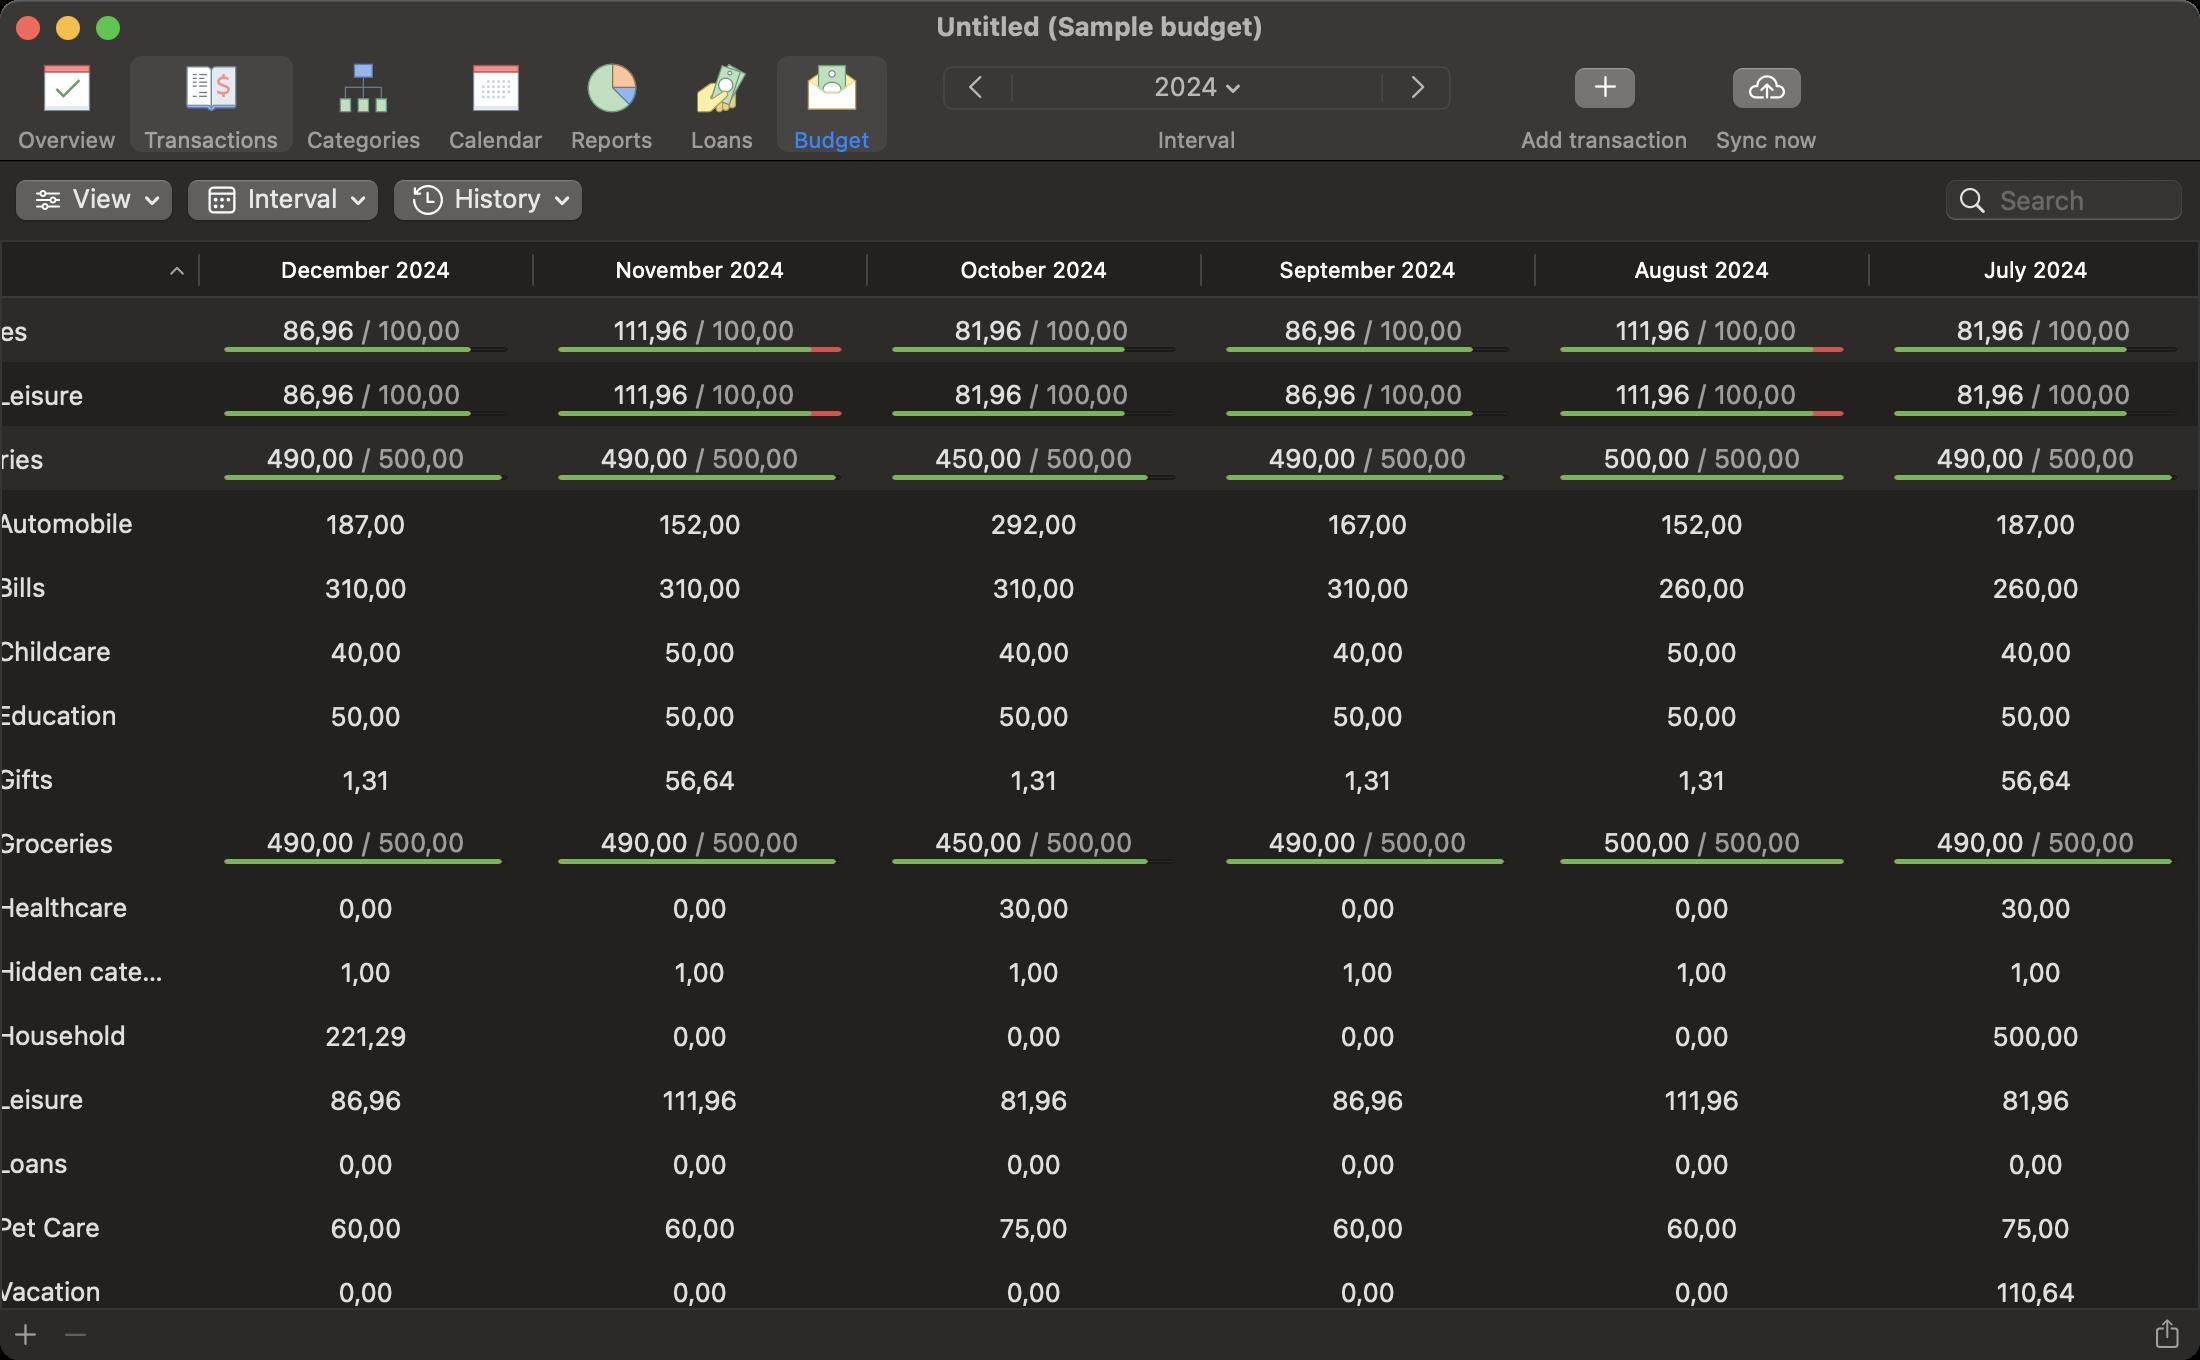
Accessibility tree:
{"name": "Untitled_(Sample_budget)", "role": "AXWindow", "description": null, "role_description": "standard window", "value": null, "position": "492.00;157.00", "size": "1100;680", "children": [{"name": null, "role": "AXGroup", "description": null, "role_description": "group", "value": null, "position": "0.00;80.00", "size": "1100;600", "children": [{"name": null, "role": "AXTextField", "description": null, "role_description": "search text field", "value": "", "position": "972.00;89.00", "size": "120;22", "children": [{"name": "", "role": "AXButton", "description": "search", "role_description": "button", "value": null, "position": "974.00;89.00", "size": "25;22", "children": []}]}, {"name": "Interval", "role": "AXMenuButton", "description": null, "role_description": "menu button", "value": null, "position": "91.00;89.00", "size": "102;25", "children": []}, {"name": "View", "role": "AXMenuButton", "description": null, "role_description": "menu button", "value": null, "position": "5.00;89.00", "size": "85;25", "children": []}, {"name": "History", "role": "AXMenuButton", "description": null, "role_description": "menu button", "value": null, "position": "194.00;89.00", "size": "101;25", "children": []}, {"name": "", "role": "AXButton", "description": "share", "role_description": "button", "value": null, "position": "1071.00;649.00", "size": "26;34", "children": []}, {"name": "", "role": "AXButton", "description": "add", "role_description": "button", "value": null, "position": "0.00;652.50", "size": "26;29", "children": []}, {"name": "", "role": "AXButton", "description": "remove", "role_description": "button", "value": null, "position": "25.00;657.00", "size": "26;20", "children": []}, {"name": null, "role": "AXScrollArea", "description": null, "role_description": "scroll area", "value": null, "position": "0.00;120.00", "size": "1100;535", "children": [{"name": null, "role": "AXOutline", "description": null, "role_description": "outline", "value": null, "position": "-65.00;149.00", "size": "1164;640", "children": [{"name": null, "role": "AXRow", "description": null, "role_description": "outline row", "value": null, "position": "-65.00;149.00", "size": "1164;32", "children": [{"name": null, "role": "AXCell", "description": null, "role_description": "cell", "value": null, "position": "-50.00;152.00", "size": "141;26", "children": [{"name": null, "role": "AXStaticText", "description": null, "role_description": "text", "value": "Expenses", "position": "-46.00;156.50", "size": "133;17", "children": []}]}, {"name": null, "role": "AXCell", "description": null, "role_description": "cell", "value": null, "position": "108.00;152.00", "size": "150;26", "children": [{"name": null, "role": "AXGroup", "description": null, "role_description": "group", "value": null, "position": "112.00;173.50", "size": "142;2", "children": []}, {"name": null, "role": "AXGroup", "description": null, "role_description": "group", "value": null, "position": "112.00;173.50", "size": "124;2", "children": []}, {"name": null, "role": "AXGroup", "description": null, "role_description": "group", "value": null, "position": "112.00;173.50", "size": "124;2", "children": []}, {"name": null, "role": "AXStaticText", "description": null, "role_description": "text", "value": "86,96", "position": "110.00;156.00", "size": "69;17", "children": []}, {"name": null, "role": "AXStaticText", "description": null, "role_description": "text", "value": "/", "position": "179.00;156.00", "size": "8;17", "children": []}, {"name": null, "role": "AXTextField", "description": null, "role_description": "text field", "value": "100,00", "position": "187.00;156.00", "size": "69;17", "children": []}]}, {"name": null, "role": "AXCell", "description": null, "role_description": "cell", "value": null, "position": "275.00;152.00", "size": "150;26", "children": [{"name": null, "role": "AXGroup", "description": null, "role_description": "group", "value": null, "position": "279.00;173.50", "size": "142;2", "children": []}, {"name": null, "role": "AXGroup", "description": null, "role_description": "group", "value": null, "position": "279.00;173.50", "size": "142;2", "children": []}, {"name": null, "role": "AXGroup", "description": null, "role_description": "group", "value": null, "position": "279.00;173.50", "size": "127;2", "children": []}, {"name": null, "role": "AXStaticText", "description": null, "role_description": "text", "value": "111,96", "position": "277.00;156.00", "size": "69;17", "children": []}, {"name": null, "role": "AXStaticText", "description": null, "role_description": "text", "value": "/", "position": "346.00;156.00", "size": "8;17", "children": []}, {"name": null, "role": "AXTextField", "description": null, "role_description": "text field", "value": "100,00", "position": "354.00;156.00", "size": "69;17", "children": []}]}, {"name": null, "role": "AXCell", "description": null, "role_description": "cell", "value": null, "position": "442.00;152.00", "size": "150;26", "children": [{"name": null, "role": "AXGroup", "description": null, "role_description": "group", "value": null, "position": "446.00;173.50", "size": "142;2", "children": []}, {"name": null, "role": "AXGroup", "description": null, "role_description": "group", "value": null, "position": "446.00;173.50", "size": "116;2", "children": []}, {"name": null, "role": "AXGroup", "description": null, "role_description": "group", "value": null, "position": "446.00;173.50", "size": "116;2", "children": []}, {"name": null, "role": "AXStaticText", "description": null, "role_description": "text", "value": "81,96", "position": "444.00;156.00", "size": "69;17", "children": []}, {"name": null, "role": "AXStaticText", "description": null, "role_description": "text", "value": "/", "position": "513.00;156.00", "size": "8;17", "children": []}, {"name": null, "role": "AXTextField", "description": null, "role_description": "text field", "value": "100,00", "position": "521.00;156.00", "size": "69;17", "children": []}]}, {"name": null, "role": "AXCell", "description": null, "role_description": "cell", "value": null, "position": "609.00;152.00", "size": "150;26", "children": [{"name": null, "role": "AXGroup", "description": null, "role_description": "group", "value": null, "position": "613.00;173.50", "size": "142;2", "children": []}, {"name": null, "role": "AXGroup", "description": null, "role_description": "group", "value": null, "position": "613.00;173.50", "size": "124;2", "children": []}, {"name": null, "role": "AXGroup", "description": null, "role_description": "group", "value": null, "position": "613.00;173.50", "size": "124;2", "children": []}, {"name": null, "role": "AXStaticText", "description": null, "role_description": "text", "value": "86,96", "position": "611.00;156.00", "size": "69;17", "children": []}, {"name": null, "role": "AXStaticText", "description": null, "role_description": "text", "value": "/", "position": "680.00;156.00", "size": "8;17", "children": []}, {"name": null, "role": "AXTextField", "description": null, "role_description": "text field", "value": "100,00", "position": "688.00;156.00", "size": "69;17", "children": []}]}, {"name": null, "role": "AXCell", "description": null, "role_description": "cell", "value": null, "position": "776.00;152.00", "size": "150;26", "children": [{"name": null, "role": "AXGroup", "description": null, "role_description": "group", "value": null, "position": "780.00;173.50", "size": "142;2", "children": []}, {"name": null, "role": "AXGroup", "description": null, "role_description": "group", "value": null, "position": "780.00;173.50", "size": "142;2", "children": []}, {"name": null, "role": "AXGroup", "description": null, "role_description": "group", "value": null, "position": "780.00;173.50", "size": "127;2", "children": []}, {"name": null, "role": "AXStaticText", "description": null, "role_description": "text", "value": "111,96", "position": "778.00;156.00", "size": "69;17", "children": []}, {"name": null, "role": "AXStaticText", "description": null, "role_description": "text", "value": "/", "position": "847.00;156.00", "size": "8;17", "children": []}, {"name": null, "role": "AXTextField", "description": null, "role_description": "text field", "value": "100,00", "position": "855.00;156.00", "size": "69;17", "children": []}]}, {"name": null, "role": "AXCell", "description": null, "role_description": "cell", "value": null, "position": "943.00;152.00", "size": "150;26", "children": [{"name": null, "role": "AXGroup", "description": null, "role_description": "group", "value": null, "position": "947.00;173.50", "size": "142;2", "children": []}, {"name": null, "role": "AXGroup", "description": null, "role_description": "group", "value": null, "position": "947.00;173.50", "size": "116;2", "children": []}, {"name": null, "role": "AXGroup", "description": null, "role_description": "group", "value": null, "position": "947.00;173.50", "size": "116;2", "children": []}, {"name": null, "role": "AXStaticText", "description": null, "role_description": "text", "value": "81,96", "position": "945.00;156.00", "size": "69;17", "children": []}, {"name": null, "role": "AXStaticText", "description": null, "role_description": "text", "value": "/", "position": "1014.00;156.00", "size": "8;17", "children": []}, {"name": null, "role": "AXTextField", "description": null, "role_description": "text field", "value": "100,00", "position": "1022.00;156.00", "size": "69;17", "children": []}]}]}, {"name": null, "role": "AXRow", "description": null, "role_description": "outline row", "value": null, "position": "-65.00;181.00", "size": "1164;32", "children": [{"name": null, "role": "AXCell", "description": null, "role_description": "cell", "value": null, "position": "-32.00;184.00", "size": "123;26", "children": [{"name": null, "role": "AXImage", "description": "", "role_description": "image", "value": null, "position": "-26.00;188.00", "size": "18;18", "children": []}, {"name": null, "role": "AXTextField", "description": null, "role_description": "text field", "value": "Leisure", "position": "-4.00;188.50", "size": "91;17", "children": []}]}, {"name": null, "role": "AXCell", "description": null, "role_description": "cell", "value": null, "position": "108.00;184.00", "size": "150;26", "children": [{"name": null, "role": "AXGroup", "description": null, "role_description": "group", "value": null, "position": "112.00;205.50", "size": "142;2", "children": []}, {"name": null, "role": "AXGroup", "description": null, "role_description": "group", "value": null, "position": "112.00;205.50", "size": "124;2", "children": []}, {"name": null, "role": "AXGroup", "description": null, "role_description": "group", "value": null, "position": "112.00;205.50", "size": "124;2", "children": []}, {"name": null, "role": "AXStaticText", "description": null, "role_description": "text", "value": "86,96", "position": "110.00;188.00", "size": "69;17", "children": []}, {"name": null, "role": "AXStaticText", "description": null, "role_description": "text", "value": "/", "position": "179.00;188.00", "size": "8;17", "children": []}, {"name": null, "role": "AXTextField", "description": null, "role_description": "text field", "value": "100,00", "position": "187.00;188.00", "size": "69;17", "children": []}]}, {"name": null, "role": "AXCell", "description": null, "role_description": "cell", "value": null, "position": "275.00;184.00", "size": "150;26", "children": [{"name": null, "role": "AXGroup", "description": null, "role_description": "group", "value": null, "position": "279.00;205.50", "size": "142;2", "children": []}, {"name": null, "role": "AXGroup", "description": null, "role_description": "group", "value": null, "position": "279.00;205.50", "size": "142;2", "children": []}, {"name": null, "role": "AXGroup", "description": null, "role_description": "group", "value": null, "position": "279.00;205.50", "size": "127;2", "children": []}, {"name": null, "role": "AXStaticText", "description": null, "role_description": "text", "value": "111,96", "position": "277.00;188.00", "size": "69;17", "children": []}, {"name": null, "role": "AXStaticText", "description": null, "role_description": "text", "value": "/", "position": "346.00;188.00", "size": "8;17", "children": []}, {"name": null, "role": "AXTextField", "description": null, "role_description": "text field", "value": "100,00", "position": "354.00;188.00", "size": "69;17", "children": []}]}, {"name": null, "role": "AXCell", "description": null, "role_description": "cell", "value": null, "position": "442.00;184.00", "size": "150;26", "children": [{"name": null, "role": "AXGroup", "description": null, "role_description": "group", "value": null, "position": "446.00;205.50", "size": "142;2", "children": []}, {"name": null, "role": "AXGroup", "description": null, "role_description": "group", "value": null, "position": "446.00;205.50", "size": "116;2", "children": []}, {"name": null, "role": "AXGroup", "description": null, "role_description": "group", "value": null, "position": "446.00;205.50", "size": "116;2", "children": []}, {"name": null, "role": "AXStaticText", "description": null, "role_description": "text", "value": "81,96", "position": "444.00;188.00", "size": "69;17", "children": []}, {"name": null, "role": "AXStaticText", "description": null, "role_description": "text", "value": "/", "position": "513.00;188.00", "size": "8;17", "children": []}, {"name": null, "role": "AXTextField", "description": null, "role_description": "text field", "value": "100,00", "position": "521.00;188.00", "size": "69;17", "children": []}]}, {"name": null, "role": "AXCell", "description": null, "role_description": "cell", "value": null, "position": "609.00;184.00", "size": "150;26", "children": [{"name": null, "role": "AXGroup", "description": null, "role_description": "group", "value": null, "position": "613.00;205.50", "size": "142;2", "children": []}, {"name": null, "role": "AXGroup", "description": null, "role_description": "group", "value": null, "position": "613.00;205.50", "size": "124;2", "children": []}, {"name": null, "role": "AXGroup", "description": null, "role_description": "group", "value": null, "position": "613.00;205.50", "size": "124;2", "children": []}, {"name": null, "role": "AXStaticText", "description": null, "role_description": "text", "value": "86,96", "position": "611.00;188.00", "size": "69;17", "children": []}, {"name": null, "role": "AXStaticText", "description": null, "role_description": "text", "value": "/", "position": "680.00;188.00", "size": "8;17", "children": []}, {"name": null, "role": "AXTextField", "description": null, "role_description": "text field", "value": "100,00", "position": "688.00;188.00", "size": "69;17", "children": []}]}, {"name": null, "role": "AXCell", "description": null, "role_description": "cell", "value": null, "position": "776.00;184.00", "size": "150;26", "children": [{"name": null, "role": "AXGroup", "description": null, "role_description": "group", "value": null, "position": "780.00;205.50", "size": "142;2", "children": []}, {"name": null, "role": "AXGroup", "description": null, "role_description": "group", "value": null, "position": "780.00;205.50", "size": "142;2", "children": []}, {"name": null, "role": "AXGroup", "description": null, "role_description": "group", "value": null, "position": "780.00;205.50", "size": "127;2", "children": []}, {"name": null, "role": "AXStaticText", "description": null, "role_description": "text", "value": "111,96", "position": "778.00;188.00", "size": "69;17", "children": []}, {"name": null, "role": "AXStaticText", "description": null, "role_description": "text", "value": "/", "position": "847.00;188.00", "size": "8;17", "children": []}, {"name": null, "role": "AXTextField", "description": null, "role_description": "text field", "value": "100,00", "position": "855.00;188.00", "size": "69;17", "children": []}]}, {"name": null, "role": "AXCell", "description": null, "role_description": "cell", "value": null, "position": "943.00;184.00", "size": "150;26", "children": [{"name": null, "role": "AXGroup", "description": null, "role_description": "group", "value": null, "position": "947.00;205.50", "size": "142;2", "children": []}, {"name": null, "role": "AXGroup", "description": null, "role_description": "group", "value": null, "position": "947.00;205.50", "size": "116;2", "children": []}, {"name": null, "role": "AXGroup", "description": null, "role_description": "group", "value": null, "position": "947.00;205.50", "size": "116;2", "children": []}, {"name": null, "role": "AXStaticText", "description": null, "role_description": "text", "value": "81,96", "position": "945.00;188.00", "size": "69;17", "children": []}, {"name": null, "role": "AXStaticText", "description": null, "role_description": "text", "value": "/", "position": "1014.00;188.00", "size": "8;17", "children": []}, {"name": null, "role": "AXTextField", "description": null, "role_description": "text field", "value": "100,00", "position": "1022.00;188.00", "size": "69;17", "children": []}]}]}, {"name": null, "role": "AXRow", "description": null, "role_description": "outline row", "value": null, "position": "-65.00;213.00", "size": "1164;32", "children": [{"name": null, "role": "AXCell", "description": null, "role_description": "cell", "value": null, "position": "-50.00;216.00", "size": "141;26", "children": [{"name": null, "role": "AXStaticText", "description": null, "role_description": "text", "value": "Categories", "position": "-46.00;220.50", "size": "133;17", "children": []}]}, {"name": null, "role": "AXCell", "description": null, "role_description": "cell", "value": null, "position": "108.00;216.00", "size": "150;26", "children": [{"name": null, "role": "AXGroup", "description": null, "role_description": "group", "value": null, "position": "112.00;237.50", "size": "142;2", "children": []}, {"name": null, "role": "AXGroup", "description": null, "role_description": "group", "value": null, "position": "112.00;237.50", "size": "139;2", "children": []}, {"name": null, "role": "AXGroup", "description": null, "role_description": "group", "value": null, "position": "112.00;237.50", "size": "139;2", "children": []}, {"name": null, "role": "AXStaticText", "description": null, "role_description": "text", "value": "490,00", "position": "110.00;220.00", "size": "69;17", "children": []}, {"name": null, "role": "AXStaticText", "description": null, "role_description": "text", "value": "/", "position": "179.00;220.00", "size": "8;17", "children": []}, {"name": null, "role": "AXTextField", "description": null, "role_description": "text field", "value": "500,00", "position": "187.00;220.00", "size": "69;17", "children": []}]}, {"name": null, "role": "AXCell", "description": null, "role_description": "cell", "value": null, "position": "275.00;216.00", "size": "150;26", "children": [{"name": null, "role": "AXGroup", "description": null, "role_description": "group", "value": null, "position": "279.00;237.50", "size": "142;2", "children": []}, {"name": null, "role": "AXGroup", "description": null, "role_description": "group", "value": null, "position": "279.00;237.50", "size": "139;2", "children": []}, {"name": null, "role": "AXGroup", "description": null, "role_description": "group", "value": null, "position": "279.00;237.50", "size": "139;2", "children": []}, {"name": null, "role": "AXStaticText", "description": null, "role_description": "text", "value": "490,00", "position": "277.00;220.00", "size": "69;17", "children": []}, {"name": null, "role": "AXStaticText", "description": null, "role_description": "text", "value": "/", "position": "346.00;220.00", "size": "8;17", "children": []}, {"name": null, "role": "AXTextField", "description": null, "role_description": "text field", "value": "500,00", "position": "354.00;220.00", "size": "69;17", "children": []}]}, {"name": null, "role": "AXCell", "description": null, "role_description": "cell", "value": null, "position": "442.00;216.00", "size": "150;26", "children": [{"name": null, "role": "AXGroup", "description": null, "role_description": "group", "value": null, "position": "446.00;237.50", "size": "142;2", "children": []}, {"name": null, "role": "AXGroup", "description": null, "role_description": "group", "value": null, "position": "446.00;237.50", "size": "128;2", "children": []}, {"name": null, "role": "AXGroup", "description": null, "role_description": "group", "value": null, "position": "446.00;237.50", "size": "128;2", "children": []}, {"name": null, "role": "AXStaticText", "description": null, "role_description": "text", "value": "450,00", "position": "444.00;220.00", "size": "69;17", "children": []}, {"name": null, "role": "AXStaticText", "description": null, "role_description": "text", "value": "/", "position": "513.00;220.00", "size": "8;17", "children": []}, {"name": null, "role": "AXTextField", "description": null, "role_description": "text field", "value": "500,00", "position": "521.00;220.00", "size": "69;17", "children": []}]}, {"name": null, "role": "AXCell", "description": null, "role_description": "cell", "value": null, "position": "609.00;216.00", "size": "150;26", "children": [{"name": null, "role": "AXGroup", "description": null, "role_description": "group", "value": null, "position": "613.00;237.50", "size": "142;2", "children": []}, {"name": null, "role": "AXGroup", "description": null, "role_description": "group", "value": null, "position": "613.00;237.50", "size": "139;2", "children": []}, {"name": null, "role": "AXGroup", "description": null, "role_description": "group", "value": null, "position": "613.00;237.50", "size": "139;2", "children": []}, {"name": null, "role": "AXStaticText", "description": null, "role_description": "text", "value": "490,00", "position": "611.00;220.00", "size": "69;17", "children": []}, {"name": null, "role": "AXStaticText", "description": null, "role_description": "text", "value": "/", "position": "680.00;220.00", "size": "8;17", "children": []}, {"name": null, "role": "AXTextField", "description": null, "role_description": "text field", "value": "500,00", "position": "688.00;220.00", "size": "69;17", "children": []}]}, {"name": null, "role": "AXCell", "description": null, "role_description": "cell", "value": null, "position": "776.00;216.00", "size": "150;26", "children": [{"name": null, "role": "AXGroup", "description": null, "role_description": "group", "value": null, "position": "780.00;237.50", "size": "142;2", "children": []}, {"name": null, "role": "AXGroup", "description": null, "role_description": "group", "value": null, "position": "780.00;237.50", "size": "142;2", "children": []}, {"name": null, "role": "AXGroup", "description": null, "role_description": "group", "value": null, "position": "780.00;237.50", "size": "142;2", "children": []}, {"name": null, "role": "AXStaticText", "description": null, "role_description": "text", "value": "500,00", "position": "778.00;220.00", "size": "69;17", "children": []}, {"name": null, "role": "AXStaticText", "description": null, "role_description": "text", "value": "/", "position": "847.00;220.00", "size": "8;17", "children": []}, {"name": null, "role": "AXTextField", "description": null, "role_description": "text field", "value": "500,00", "position": "855.00;220.00", "size": "69;17", "children": []}]}, {"name": null, "role": "AXCell", "description": null, "role_description": "cell", "value": null, "position": "943.00;216.00", "size": "150;26", "children": [{"name": null, "role": "AXGroup", "description": null, "role_description": "group", "value": null, "position": "947.00;237.50", "size": "142;2", "children": []}, {"name": null, "role": "AXGroup", "description": null, "role_description": "group", "value": null, "position": "947.00;237.50", "size": "139;2", "children": []}, {"name": null, "role": "AXGroup", "description": null, "role_description": "group", "value": null, "position": "947.00;237.50", "size": "139;2", "children": []}, {"name": null, "role": "AXStaticText", "description": null, "role_description": "text", "value": "490,00", "position": "945.00;220.00", "size": "69;17", "children": []}, {"name": null, "role": "AXStaticText", "description": null, "role_description": "text", "value": "/", "position": "1014.00;220.00", "size": "8;17", "children": []}, {"name": null, "role": "AXTextField", "description": null, "role_description": "text field", "value": "500,00", "position": "1022.00;220.00", "size": "69;17", "children": []}]}]}, {"name": null, "role": "AXRow", "description": null, "role_description": "outline row", "value": null, "position": "-65.00;245.00", "size": "1164;32", "children": [{"name": null, "role": "AXCell", "description": null, "role_description": "cell", "value": null, "position": "-32.00;248.00", "size": "136;26", "children": [{"name": null, "role": "AXImage", "description": "category 305s@2x", "role_description": "image", "value": null, "position": "-26.00;252.00", "size": "18;18", "children": []}, {"name": null, "role": "AXTextField", "description": null, "role_description": "text field", "value": "Automobile", "position": "-4.00;252.50", "size": "91;17", "children": []}, {"name": null, "role": "AXDisclosureTriangle", "description": null, "role_description": "disclosure triangle", "value": 0, "position": "-45.00;248.00", "size": "13;26", "children": []}]}, {"name": null, "role": "AXCell", "description": null, "role_description": "cell", "value": null, "position": "108.00;248.00", "size": "150;26", "children": [{"name": null, "role": "AXTextField", "description": null, "role_description": "text field", "value": "187,00", "position": "108.00;253.00", "size": "150;16", "children": []}]}, {"name": null, "role": "AXCell", "description": null, "role_description": "cell", "value": null, "position": "275.00;248.00", "size": "150;26", "children": [{"name": null, "role": "AXTextField", "description": null, "role_description": "text field", "value": "152,00", "position": "275.00;253.00", "size": "150;16", "children": []}]}, {"name": null, "role": "AXCell", "description": null, "role_description": "cell", "value": null, "position": "442.00;248.00", "size": "150;26", "children": [{"name": null, "role": "AXTextField", "description": null, "role_description": "text field", "value": "292,00", "position": "442.00;253.00", "size": "150;16", "children": []}]}, {"name": null, "role": "AXCell", "description": null, "role_description": "cell", "value": null, "position": "609.00;248.00", "size": "150;26", "children": [{"name": null, "role": "AXTextField", "description": null, "role_description": "text field", "value": "167,00", "position": "609.00;253.00", "size": "150;16", "children": []}]}, {"name": null, "role": "AXCell", "description": null, "role_description": "cell", "value": null, "position": "776.00;248.00", "size": "150;26", "children": [{"name": null, "role": "AXTextField", "description": null, "role_description": "text field", "value": "152,00", "position": "776.00;253.00", "size": "150;16", "children": []}]}, {"name": null, "role": "AXCell", "description": null, "role_description": "cell", "value": null, "position": "943.00;248.00", "size": "150;26", "children": [{"name": null, "role": "AXTextField", "description": null, "role_description": "text field", "value": "187,00", "position": "943.00;253.00", "size": "150;16", "children": []}]}]}, {"name": null, "role": "AXRow", "description": null, "role_description": "outline row", "value": null, "position": "-65.00;277.00", "size": "1164;32", "children": [{"name": null, "role": "AXCell", "description": null, "role_description": "cell", "value": null, "position": "-32.00;280.00", "size": "136;26", "children": [{"name": null, "role": "AXImage", "description": "category 578s@2x", "role_description": "image", "value": null, "position": "-26.00;284.00", "size": "18;18", "children": []}, {"name": null, "role": "AXTextField", "description": null, "role_description": "text field", "value": "Bills", "position": "-4.00;284.50", "size": "91;17", "children": []}, {"name": null, "role": "AXDisclosureTriangle", "description": null, "role_description": "disclosure triangle", "value": 0, "position": "-45.00;280.00", "size": "13;26", "children": []}]}, {"name": null, "role": "AXCell", "description": null, "role_description": "cell", "value": null, "position": "108.00;280.00", "size": "150;26", "children": [{"name": null, "role": "AXTextField", "description": null, "role_description": "text field", "value": "310,00", "position": "108.00;285.00", "size": "150;16", "children": []}]}, {"name": null, "role": "AXCell", "description": null, "role_description": "cell", "value": null, "position": "275.00;280.00", "size": "150;26", "children": [{"name": null, "role": "AXTextField", "description": null, "role_description": "text field", "value": "310,00", "position": "275.00;285.00", "size": "150;16", "children": []}]}, {"name": null, "role": "AXCell", "description": null, "role_description": "cell", "value": null, "position": "442.00;280.00", "size": "150;26", "children": [{"name": null, "role": "AXTextField", "description": null, "role_description": "text field", "value": "310,00", "position": "442.00;285.00", "size": "150;16", "children": []}]}, {"name": null, "role": "AXCell", "description": null, "role_description": "cell", "value": null, "position": "609.00;280.00", "size": "150;26", "children": [{"name": null, "role": "AXTextField", "description": null, "role_description": "text field", "value": "310,00", "position": "609.00;285.00", "size": "150;16", "children": []}]}, {"name": null, "role": "AXCell", "description": null, "role_description": "cell", "value": null, "position": "776.00;280.00", "size": "150;26", "children": [{"name": null, "role": "AXTextField", "description": null, "role_description": "text field", "value": "260,00", "position": "776.00;285.00", "size": "150;16", "children": []}]}, {"name": null, "role": "AXCell", "description": null, "role_description": "cell", "value": null, "position": "943.00;280.00", "size": "150;26", "children": [{"name": null, "role": "AXTextField", "description": null, "role_description": "text field", "value": "260,00", "position": "943.00;285.00", "size": "150;16", "children": []}]}]}, {"name": null, "role": "AXRow", "description": null, "role_description": "outline row", "value": null, "position": "-65.00;309.00", "size": "1164;32", "children": [{"name": null, "role": "AXCell", "description": null, "role_description": "cell", "value": null, "position": "-32.00;312.00", "size": "123;26", "children": [{"name": null, "role": "AXImage", "description": "category 356s@2x", "role_description": "image", "value": null, "position": "-26.00;316.00", "size": "18;18", "children": []}, {"name": null, "role": "AXTextField", "description": null, "role_description": "text field", "value": "Childcare", "position": "-4.00;316.50", "size": "91;17", "children": []}]}, {"name": null, "role": "AXCell", "description": null, "role_description": "cell", "value": null, "position": "108.00;312.00", "size": "150;26", "children": [{"name": null, "role": "AXTextField", "description": null, "role_description": "text field", "value": "40,00", "position": "108.00;317.00", "size": "150;16", "children": []}]}, {"name": null, "role": "AXCell", "description": null, "role_description": "cell", "value": null, "position": "275.00;312.00", "size": "150;26", "children": [{"name": null, "role": "AXTextField", "description": null, "role_description": "text field", "value": "50,00", "position": "275.00;317.00", "size": "150;16", "children": []}]}, {"name": null, "role": "AXCell", "description": null, "role_description": "cell", "value": null, "position": "442.00;312.00", "size": "150;26", "children": [{"name": null, "role": "AXTextField", "description": null, "role_description": "text field", "value": "40,00", "position": "442.00;317.00", "size": "150;16", "children": []}]}, {"name": null, "role": "AXCell", "description": null, "role_description": "cell", "value": null, "position": "609.00;312.00", "size": "150;26", "children": [{"name": null, "role": "AXTextField", "description": null, "role_description": "text field", "value": "40,00", "position": "609.00;317.00", "size": "150;16", "children": []}]}, {"name": null, "role": "AXCell", "description": null, "role_description": "cell", "value": null, "position": "776.00;312.00", "size": "150;26", "children": [{"name": null, "role": "AXTextField", "description": null, "role_description": "text field", "value": "50,00", "position": "776.00;317.00", "size": "150;16", "children": []}]}, {"name": null, "role": "AXCell", "description": null, "role_description": "cell", "value": null, "position": "943.00;312.00", "size": "150;26", "children": [{"name": null, "role": "AXTextField", "description": null, "role_description": "text field", "value": "40,00", "position": "943.00;317.00", "size": "150;16", "children": []}]}]}, {"name": null, "role": "AXRow", "description": null, "role_description": "outline row", "value": null, "position": "-65.00;341.00", "size": "1164;32", "children": [{"name": null, "role": "AXCell", "description": null, "role_description": "cell", "value": null, "position": "-32.00;344.00", "size": "123;26", "children": [{"name": null, "role": "AXImage", "description": "category 198s@2x", "role_description": "image", "value": null, "position": "-26.00;348.00", "size": "18;18", "children": []}, {"name": null, "role": "AXTextField", "description": null, "role_description": "text field", "value": "Education", "position": "-4.00;348.50", "size": "91;17", "children": []}]}, {"name": null, "role": "AXCell", "description": null, "role_description": "cell", "value": null, "position": "108.00;344.00", "size": "150;26", "children": [{"name": null, "role": "AXTextField", "description": null, "role_description": "text field", "value": "50,00", "position": "108.00;349.00", "size": "150;16", "children": []}]}, {"name": null, "role": "AXCell", "description": null, "role_description": "cell", "value": null, "position": "275.00;344.00", "size": "150;26", "children": [{"name": null, "role": "AXTextField", "description": null, "role_description": "text field", "value": "50,00", "position": "275.00;349.00", "size": "150;16", "children": []}]}, {"name": null, "role": "AXCell", "description": null, "role_description": "cell", "value": null, "position": "442.00;344.00", "size": "150;26", "children": [{"name": null, "role": "AXTextField", "description": null, "role_description": "text field", "value": "50,00", "position": "442.00;349.00", "size": "150;16", "children": []}]}, {"name": null, "role": "AXCell", "description": null, "role_description": "cell", "value": null, "position": "609.00;344.00", "size": "150;26", "children": [{"name": null, "role": "AXTextField", "description": null, "role_description": "text field", "value": "50,00", "position": "609.00;349.00", "size": "150;16", "children": []}]}, {"name": null, "role": "AXCell", "description": null, "role_description": "cell", "value": null, "position": "776.00;344.00", "size": "150;26", "children": [{"name": null, "role": "AXTextField", "description": null, "role_description": "text field", "value": "50,00", "position": "776.00;349.00", "size": "150;16", "children": []}]}, {"name": null, "role": "AXCell", "description": null, "role_description": "cell", "value": null, "position": "943.00;344.00", "size": "150;26", "children": [{"name": null, "role": "AXTextField", "description": null, "role_description": "text field", "value": "50,00", "position": "943.00;349.00", "size": "150;16", "children": []}]}]}, {"name": null, "role": "AXRow", "description": null, "role_description": "outline row", "value": null, "position": "-65.00;373.00", "size": "1164;32", "children": [{"name": null, "role": "AXCell", "description": null, "role_description": "cell", "value": null, "position": "-32.00;376.00", "size": "123;26", "children": [{"name": null, "role": "AXImage", "description": "category 153s@2x", "role_description": "image", "value": null, "position": "-26.00;380.00", "size": "18;18", "children": []}, {"name": null, "role": "AXTextField", "description": null, "role_description": "text field", "value": "Gifts", "position": "-4.00;380.50", "size": "91;17", "children": []}]}, {"name": null, "role": "AXCell", "description": null, "role_description": "cell", "value": null, "position": "108.00;376.00", "size": "150;26", "children": [{"name": null, "role": "AXTextField", "description": null, "role_description": "text field", "value": "1,31", "position": "108.00;381.00", "size": "150;16", "children": []}]}, {"name": null, "role": "AXCell", "description": null, "role_description": "cell", "value": null, "position": "275.00;376.00", "size": "150;26", "children": [{"name": null, "role": "AXTextField", "description": null, "role_description": "text field", "value": "56,64", "position": "275.00;381.00", "size": "150;16", "children": []}]}, {"name": null, "role": "AXCell", "description": null, "role_description": "cell", "value": null, "position": "442.00;376.00", "size": "150;26", "children": [{"name": null, "role": "AXTextField", "description": null, "role_description": "text field", "value": "1,31", "position": "442.00;381.00", "size": "150;16", "children": []}]}, {"name": null, "role": "AXCell", "description": null, "role_description": "cell", "value": null, "position": "609.00;376.00", "size": "150;26", "children": [{"name": null, "role": "AXTextField", "description": null, "role_description": "text field", "value": "1,31", "position": "609.00;381.00", "size": "150;16", "children": []}]}, {"name": null, "role": "AXCell", "description": null, "role_description": "cell", "value": null, "position": "776.00;376.00", "size": "150;26", "children": [{"name": null, "role": "AXTextField", "description": null, "role_description": "text field", "value": "1,31", "position": "776.00;381.00", "size": "150;16", "children": []}]}, {"name": null, "role": "AXCell", "description": null, "role_description": "cell", "value": null, "position": "943.00;376.00", "size": "150;26", "children": [{"name": null, "role": "AXTextField", "description": null, "role_description": "text field", "value": "56,64", "position": "943.00;381.00", "size": "150;16", "children": []}]}]}, {"name": null, "role": "AXRow", "description": null, "role_description": "outline row", "value": null, "position": "-65.00;405.00", "size": "1164;32", "children": [{"name": null, "role": "AXCell", "description": null, "role_description": "cell", "value": null, "position": "-32.00;408.00", "size": "123;26", "children": [{"name": null, "role": "AXImage", "description": "category 1122s@2x", "role_description": "image", "value": null, "position": "-26.00;412.00", "size": "18;18", "children": []}, {"name": null, "role": "AXTextField", "description": null, "role_description": "text field", "value": "Groceries", "position": "-4.00;412.50", "size": "91;17", "children": []}]}, {"name": null, "role": "AXCell", "description": null, "role_description": "cell", "value": null, "position": "108.00;408.00", "size": "150;26", "children": [{"name": null, "role": "AXGroup", "description": null, "role_description": "group", "value": null, "position": "112.00;429.50", "size": "142;2", "children": []}, {"name": null, "role": "AXGroup", "description": null, "role_description": "group", "value": null, "position": "112.00;429.50", "size": "139;2", "children": []}, {"name": null, "role": "AXGroup", "description": null, "role_description": "group", "value": null, "position": "112.00;429.50", "size": "139;2", "children": []}, {"name": null, "role": "AXStaticText", "description": null, "role_description": "text", "value": "490,00", "position": "110.00;412.00", "size": "69;17", "children": []}, {"name": null, "role": "AXStaticText", "description": null, "role_description": "text", "value": "/", "position": "179.00;412.00", "size": "8;17", "children": []}, {"name": null, "role": "AXTextField", "description": null, "role_description": "text field", "value": "500,00", "position": "187.00;412.00", "size": "69;17", "children": []}]}, {"name": null, "role": "AXCell", "description": null, "role_description": "cell", "value": null, "position": "275.00;408.00", "size": "150;26", "children": [{"name": null, "role": "AXGroup", "description": null, "role_description": "group", "value": null, "position": "279.00;429.50", "size": "142;2", "children": []}, {"name": null, "role": "AXGroup", "description": null, "role_description": "group", "value": null, "position": "279.00;429.50", "size": "139;2", "children": []}, {"name": null, "role": "AXGroup", "description": null, "role_description": "group", "value": null, "position": "279.00;429.50", "size": "139;2", "children": []}, {"name": null, "role": "AXStaticText", "description": null, "role_description": "text", "value": "490,00", "position": "277.00;412.00", "size": "69;17", "children": []}, {"name": null, "role": "AXStaticText", "description": null, "role_description": "text", "value": "/", "position": "346.00;412.00", "size": "8;17", "children": []}, {"name": null, "role": "AXTextField", "description": null, "role_description": "text field", "value": "500,00", "position": "354.00;412.00", "size": "69;17", "children": []}]}, {"name": null, "role": "AXCell", "description": null, "role_description": "cell", "value": null, "position": "442.00;408.00", "size": "150;26", "children": [{"name": null, "role": "AXGroup", "description": null, "role_description": "group", "value": null, "position": "446.00;429.50", "size": "142;2", "children": []}, {"name": null, "role": "AXGroup", "description": null, "role_description": "group", "value": null, "position": "446.00;429.50", "size": "128;2", "children": []}, {"name": null, "role": "AXGroup", "description": null, "role_description": "group", "value": null, "position": "446.00;429.50", "size": "128;2", "children": []}, {"name": null, "role": "AXStaticText", "description": null, "role_description": "text", "value": "450,00", "position": "444.00;412.00", "size": "69;17", "children": []}, {"name": null, "role": "AXStaticText", "description": null, "role_description": "text", "value": "/", "position": "513.00;412.00", "size": "8;17", "children": []}, {"name": null, "role": "AXTextField", "description": null, "role_description": "text field", "value": "500,00", "position": "521.00;412.00", "size": "69;17", "children": []}]}, {"name": null, "role": "AXCell", "description": null, "role_description": "cell", "value": null, "position": "609.00;408.00", "size": "150;26", "children": [{"name": null, "role": "AXGroup", "description": null, "role_description": "group", "value": null, "position": "613.00;429.50", "size": "142;2", "children": []}, {"name": null, "role": "AXGroup", "description": null, "role_description": "group", "value": null, "position": "613.00;429.50", "size": "139;2", "children": []}, {"name": null, "role": "AXGroup", "description": null, "role_description": "group", "value": null, "position": "613.00;429.50", "size": "139;2", "children": []}, {"name": null, "role": "AXStaticText", "description": null, "role_description": "text", "value": "490,00", "position": "611.00;412.00", "size": "69;17", "children": []}, {"name": null, "role": "AXStaticText", "description": null, "role_description": "text", "value": "/", "position": "680.00;412.00", "size": "8;17", "children": []}, {"name": null, "role": "AXTextField", "description": null, "role_description": "text field", "value": "500,00", "position": "688.00;412.00", "size": "69;17", "children": []}]}, {"name": null, "role": "AXCell", "description": null, "role_description": "cell", "value": null, "position": "776.00;408.00", "size": "150;26", "children": [{"name": null, "role": "AXGroup", "description": null, "role_description": "group", "value": null, "position": "780.00;429.50", "size": "142;2", "children": []}, {"name": null, "role": "AXGroup", "description": null, "role_description": "group", "value": null, "position": "780.00;429.50", "size": "142;2", "children": []}, {"name": null, "role": "AXGroup", "description": null, "role_description": "group", "value": null, "position": "780.00;429.50", "size": "142;2", "children": []}, {"name": null, "role": "AXStaticText", "description": null, "role_description": "text", "value": "500,00", "position": "778.00;412.00", "size": "69;17", "children": []}, {"name": null, "role": "AXStaticText", "description": null, "role_description": "text", "value": "/", "position": "847.00;412.00", "size": "8;17", "children": []}, {"name": null, "role": "AXTextField", "description": null, "role_description": "text field", "value": "500,00", "position": "855.00;412.00", "size": "69;17", "children": []}]}, {"name": null, "role": "AXCell", "description": null, "role_description": "cell", "value": null, "position": "943.00;408.00", "size": "150;26", "children": [{"name": null, "role": "AXGroup", "description": null, "role_description": "group", "value": null, "position": "947.00;429.50", "size": "142;2", "children": []}, {"name": null, "role": "AXGroup", "description": null, "role_description": "group", "value": null, "position": "947.00;429.50", "size": "139;2", "children": []}, {"name": null, "role": "AXGroup", "description": null, "role_description": "group", "value": null, "position": "947.00;429.50", "size": "139;2", "children": []}, {"name": null, "role": "AXStaticText", "description": null, "role_description": "text", "value": "490,00", "position": "945.00;412.00", "size": "69;17", "children": []}, {"name": null, "role": "AXStaticText", "description": null, "role_description": "text", "value": "/", "position": "1014.00;412.00", "size": "8;17", "children": []}, {"name": null, "role": "AXTextField", "description": null, "role_description": "text field", "value": "500,00", "position": "1022.00;412.00", "size": "69;17", "children": []}]}]}, {"name": null, "role": "AXRow", "description": null, "role_description": "outline row", "value": null, "position": "-65.00;437.00", "size": "1164;32", "children": [{"name": null, "role": "AXCell", "description": null, "role_description": "cell", "value": null, "position": "-32.00;440.00", "size": "123;26", "children": [{"name": null, "role": "AXImage", "description": "category 151s@2x", "role_description": "image", "value": null, "position": "-26.00;444.00", "size": "18;18", "children": []}, {"name": null, "role": "AXTextField", "description": null, "role_description": "text field", "value": "Healthcare", "position": "-4.00;444.50", "size": "91;17", "children": []}]}, {"name": null, "role": "AXCell", "description": null, "role_description": "cell", "value": null, "position": "108.00;440.00", "size": "150;26", "children": [{"name": null, "role": "AXTextField", "description": null, "role_description": "text field", "value": "0,00", "position": "108.00;445.00", "size": "150;16", "children": []}]}, {"name": null, "role": "AXCell", "description": null, "role_description": "cell", "value": null, "position": "275.00;440.00", "size": "150;26", "children": [{"name": null, "role": "AXTextField", "description": null, "role_description": "text field", "value": "0,00", "position": "275.00;445.00", "size": "150;16", "children": []}]}, {"name": null, "role": "AXCell", "description": null, "role_description": "cell", "value": null, "position": "442.00;440.00", "size": "150;26", "children": [{"name": null, "role": "AXTextField", "description": null, "role_description": "text field", "value": "30,00", "position": "442.00;445.00", "size": "150;16", "children": []}]}, {"name": null, "role": "AXCell", "description": null, "role_description": "cell", "value": null, "position": "609.00;440.00", "size": "150;26", "children": [{"name": null, "role": "AXTextField", "description": null, "role_description": "text field", "value": "0,00", "position": "609.00;445.00", "size": "150;16", "children": []}]}, {"name": null, "role": "AXCell", "description": null, "role_description": "cell", "value": null, "position": "776.00;440.00", "size": "150;26", "children": [{"name": null, "role": "AXTextField", "description": null, "role_description": "text field", "value": "0,00", "position": "776.00;445.00", "size": "150;16", "children": []}]}, {"name": null, "role": "AXCell", "description": null, "role_description": "cell", "value": null, "position": "943.00;440.00", "size": "150;26", "children": [{"name": null, "role": "AXTextField", "description": null, "role_description": "text field", "value": "30,00", "position": "943.00;445.00", "size": "150;16", "children": []}]}]}, {"name": null, "role": "AXRow", "description": null, "role_description": "outline row", "value": null, "position": "-65.00;469.00", "size": "1164;32", "children": [{"name": null, "role": "AXCell", "description": null, "role_description": "cell", "value": null, "position": "-32.00;472.00", "size": "123;26", "children": [{"name": null, "role": "AXImage", "description": "category 583s@2x", "role_description": "image", "value": null, "position": "-26.00;476.00", "size": "18;18", "children": []}, {"name": null, "role": "AXTextField", "description": null, "role_description": "text field", "value": "Hidden category", "position": "-4.00;476.50", "size": "91;17", "children": []}]}, {"name": null, "role": "AXCell", "description": null, "role_description": "cell", "value": null, "position": "108.00;472.00", "size": "150;26", "children": [{"name": null, "role": "AXTextField", "description": null, "role_description": "text field", "value": "1,00", "position": "108.00;477.00", "size": "150;16", "children": []}]}, {"name": null, "role": "AXCell", "description": null, "role_description": "cell", "value": null, "position": "275.00;472.00", "size": "150;26", "children": [{"name": null, "role": "AXTextField", "description": null, "role_description": "text field", "value": "1,00", "position": "275.00;477.00", "size": "150;16", "children": []}]}, {"name": null, "role": "AXCell", "description": null, "role_description": "cell", "value": null, "position": "442.00;472.00", "size": "150;26", "children": [{"name": null, "role": "AXTextField", "description": null, "role_description": "text field", "value": "1,00", "position": "442.00;477.00", "size": "150;16", "children": []}]}, {"name": null, "role": "AXCell", "description": null, "role_description": "cell", "value": null, "position": "609.00;472.00", "size": "150;26", "children": [{"name": null, "role": "AXTextField", "description": null, "role_description": "text field", "value": "1,00", "position": "609.00;477.00", "size": "150;16", "children": []}]}, {"name": null, "role": "AXCell", "description": null, "role_description": "cell", "value": null, "position": "776.00;472.00", "size": "150;26", "children": [{"name": null, "role": "AXTextField", "description": null, "role_description": "text field", "value": "1,00", "position": "776.00;477.00", "size": "150;16", "children": []}]}, {"name": null, "role": "AXCell", "description": null, "role_description": "cell", "value": null, "position": "943.00;472.00", "size": "150;26", "children": [{"name": null, "role": "AXTextField", "description": null, "role_description": "text field", "value": "1,00", "position": "943.00;477.00", "size": "150;16", "children": []}]}]}, {"name": null, "role": "AXRow", "description": null, "role_description": "outline row", "value": null, "position": "-65.00;501.00", "size": "1164;32", "children": [{"name": null, "role": "AXCell", "description": null, "role_description": "cell", "value": null, "position": "-32.00;504.00", "size": "136;26", "children": [{"name": null, "role": "AXImage", "description": "category 335s@2x", "role_description": "image", "value": null, "position": "-26.00;508.00", "size": "18;18", "children": []}, {"name": null, "role": "AXTextField", "description": null, "role_description": "text field", "value": "Household", "position": "-4.00;508.50", "size": "91;17", "children": []}, {"name": null, "role": "AXDisclosureTriangle", "description": null, "role_description": "disclosure triangle", "value": 0, "position": "-45.00;504.00", "size": "13;26", "children": []}]}, {"name": null, "role": "AXCell", "description": null, "role_description": "cell", "value": null, "position": "108.00;504.00", "size": "150;26", "children": [{"name": null, "role": "AXTextField", "description": null, "role_description": "text field", "value": "221,29", "position": "108.00;509.00", "size": "150;16", "children": []}]}, {"name": null, "role": "AXCell", "description": null, "role_description": "cell", "value": null, "position": "275.00;504.00", "size": "150;26", "children": [{"name": null, "role": "AXTextField", "description": null, "role_description": "text field", "value": "0,00", "position": "275.00;509.00", "size": "150;16", "children": []}]}, {"name": null, "role": "AXCell", "description": null, "role_description": "cell", "value": null, "position": "442.00;504.00", "size": "150;26", "children": [{"name": null, "role": "AXTextField", "description": null, "role_description": "text field", "value": "0,00", "position": "442.00;509.00", "size": "150;16", "children": []}]}, {"name": null, "role": "AXCell", "description": null, "role_description": "cell", "value": null, "position": "609.00;504.00", "size": "150;26", "children": [{"name": null, "role": "AXTextField", "description": null, "role_description": "text field", "value": "0,00", "position": "609.00;509.00", "size": "150;16", "children": []}]}, {"name": null, "role": "AXCell", "description": null, "role_description": "cell", "value": null, "position": "776.00;504.00", "size": "150;26", "children": [{"name": null, "role": "AXTextField", "description": null, "role_description": "text field", "value": "0,00", "position": "776.00;509.00", "size": "150;16", "children": []}]}, {"name": null, "role": "AXCell", "description": null, "role_description": "cell", "value": null, "position": "943.00;504.00", "size": "150;26", "children": [{"name": null, "role": "AXTextField", "description": null, "role_description": "text field", "value": "500,00", "position": "943.00;509.00", "size": "150;16", "children": []}]}]}, {"name": null, "role": "AXRow", "description": null, "role_description": "outline row", "value": null, "position": "-65.00;533.00", "size": "1164;32", "children": [{"name": null, "role": "AXCell", "description": null, "role_description": "cell", "value": null, "position": "-32.00;536.00", "size": "136;26", "children": [{"name": null, "role": "AXImage", "description": "category 410s@2x", "role_description": "image", "value": null, "position": "-26.00;540.00", "size": "18;18", "children": []}, {"name": null, "role": "AXTextField", "description": null, "role_description": "text field", "value": "Leisure", "position": "-4.00;540.50", "size": "91;17", "children": []}, {"name": null, "role": "AXDisclosureTriangle", "description": null, "role_description": "disclosure triangle", "value": 0, "position": "-45.00;536.00", "size": "13;26", "children": []}]}, {"name": null, "role": "AXCell", "description": null, "role_description": "cell", "value": null, "position": "108.00;536.00", "size": "150;26", "children": [{"name": null, "role": "AXTextField", "description": null, "role_description": "text field", "value": "86,96", "position": "108.00;541.00", "size": "150;16", "children": []}]}, {"name": null, "role": "AXCell", "description": null, "role_description": "cell", "value": null, "position": "275.00;536.00", "size": "150;26", "children": [{"name": null, "role": "AXTextField", "description": null, "role_description": "text field", "value": "111,96", "position": "275.00;541.00", "size": "150;16", "children": []}]}, {"name": null, "role": "AXCell", "description": null, "role_description": "cell", "value": null, "position": "442.00;536.00", "size": "150;26", "children": [{"name": null, "role": "AXTextField", "description": null, "role_description": "text field", "value": "81,96", "position": "442.00;541.00", "size": "150;16", "children": []}]}, {"name": null, "role": "AXCell", "description": null, "role_description": "cell", "value": null, "position": "609.00;536.00", "size": "150;26", "children": [{"name": null, "role": "AXTextField", "description": null, "role_description": "text field", "value": "86,96", "position": "609.00;541.00", "size": "150;16", "children": []}]}, {"name": null, "role": "AXCell", "description": null, "role_description": "cell", "value": null, "position": "776.00;536.00", "size": "150;26", "children": [{"name": null, "role": "AXTextField", "description": null, "role_description": "text field", "value": "111,96", "position": "776.00;541.00", "size": "150;16", "children": []}]}, {"name": null, "role": "AXCell", "description": null, "role_description": "cell", "value": null, "position": "943.00;536.00", "size": "150;26", "children": [{"name": null, "role": "AXTextField", "description": null, "role_description": "text field", "value": "81,96", "position": "943.00;541.00", "size": "150;16", "children": []}]}]}, {"name": null, "role": "AXRow", "description": null, "role_description": "outline row", "value": null, "position": "-65.00;565.00", "size": "1164;32", "children": [{"name": null, "role": "AXCell", "description": null, "role_description": "cell", "value": null, "position": "-32.00;568.00", "size": "123;26", "children": [{"name": null, "role": "AXImage", "description": "category 630s@2x", "role_description": "image", "value": null, "position": "-26.00;572.00", "size": "18;18", "children": []}, {"name": null, "role": "AXTextField", "description": null, "role_description": "text field", "value": "Loans", "position": "-4.00;572.50", "size": "91;17", "children": []}]}, {"name": null, "role": "AXCell", "description": null, "role_description": "cell", "value": null, "position": "108.00;568.00", "size": "150;26", "children": [{"name": null, "role": "AXTextField", "description": null, "role_description": "text field", "value": "0,00", "position": "108.00;573.00", "size": "150;16", "children": []}]}, {"name": null, "role": "AXCell", "description": null, "role_description": "cell", "value": null, "position": "275.00;568.00", "size": "150;26", "children": [{"name": null, "role": "AXTextField", "description": null, "role_description": "text field", "value": "0,00", "position": "275.00;573.00", "size": "150;16", "children": []}]}, {"name": null, "role": "AXCell", "description": null, "role_description": "cell", "value": null, "position": "442.00;568.00", "size": "150;26", "children": [{"name": null, "role": "AXTextField", "description": null, "role_description": "text field", "value": "0,00", "position": "442.00;573.00", "size": "150;16", "children": []}]}, {"name": null, "role": "AXCell", "description": null, "role_description": "cell", "value": null, "position": "609.00;568.00", "size": "150;26", "children": [{"name": null, "role": "AXTextField", "description": null, "role_description": "text field", "value": "0,00", "position": "609.00;573.00", "size": "150;16", "children": []}]}, {"name": null, "role": "AXCell", "description": null, "role_description": "cell", "value": null, "position": "776.00;568.00", "size": "150;26", "children": [{"name": null, "role": "AXTextField", "description": null, "role_description": "text field", "value": "0,00", "position": "776.00;573.00", "size": "150;16", "children": []}]}, {"name": null, "role": "AXCell", "description": null, "role_description": "cell", "value": null, "position": "943.00;568.00", "size": "150;26", "children": [{"name": null, "role": "AXTextField", "description": null, "role_description": "text field", "value": "0,00", "position": "943.00;573.00", "size": "150;16", "children": []}]}]}, {"name": null, "role": "AXRow", "description": null, "role_description": "outline row", "value": null, "position": "-65.00;597.00", "size": "1164;32", "children": [{"name": null, "role": "AXCell", "description": null, "role_description": "cell", "value": null, "position": "-32.00;600.00", "size": "123;26", "children": [{"name": null, "role": "AXImage", "description": "category 347s@2x", "role_description": "image", "value": null, "position": "-26.00;604.00", "size": "18;18", "children": []}, {"name": null, "role": "AXTextField", "description": null, "role_description": "text field", "value": "Pet Care", "position": "-4.00;604.50", "size": "91;17", "children": []}]}, {"name": null, "role": "AXCell", "description": null, "role_description": "cell", "value": null, "position": "108.00;600.00", "size": "150;26", "children": [{"name": null, "role": "AXTextField", "description": null, "role_description": "text field", "value": "60,00", "position": "108.00;605.00", "size": "150;16", "children": []}]}, {"name": null, "role": "AXCell", "description": null, "role_description": "cell", "value": null, "position": "275.00;600.00", "size": "150;26", "children": [{"name": null, "role": "AXTextField", "description": null, "role_description": "text field", "value": "60,00", "position": "275.00;605.00", "size": "150;16", "children": []}]}, {"name": null, "role": "AXCell", "description": null, "role_description": "cell", "value": null, "position": "442.00;600.00", "size": "150;26", "children": [{"name": null, "role": "AXTextField", "description": null, "role_description": "text field", "value": "75,00", "position": "442.00;605.00", "size": "150;16", "children": []}]}, {"name": null, "role": "AXCell", "description": null, "role_description": "cell", "value": null, "position": "609.00;600.00", "size": "150;26", "children": [{"name": null, "role": "AXTextField", "description": null, "role_description": "text field", "value": "60,00", "position": "609.00;605.00", "size": "150;16", "children": []}]}, {"name": null, "role": "AXCell", "description": null, "role_description": "cell", "value": null, "position": "776.00;600.00", "size": "150;26", "children": [{"name": null, "role": "AXTextField", "description": null, "role_description": "text field", "value": "60,00", "position": "776.00;605.00", "size": "150;16", "children": []}]}, {"name": null, "role": "AXCell", "description": null, "role_description": "cell", "value": null, "position": "943.00;600.00", "size": "150;26", "children": [{"name": null, "role": "AXTextField", "description": null, "role_description": "text field", "value": "75,00", "position": "943.00;605.00", "size": "150;16", "children": []}]}]}, {"name": null, "role": "AXRow", "description": null, "role_description": "outline row", "value": null, "position": "-65.00;629.00", "size": "1164;32", "children": [{"name": null, "role": "AXCell", "description": null, "role_description": "cell", "value": null, "position": "-32.00;632.00", "size": "123;26", "children": [{"name": null, "role": "AXImage", "description": "category 207s@2x", "role_description": "image", "value": null, "position": "-26.00;636.00", "size": "18;18", "children": []}, {"name": null, "role": "AXTextField", "description": null, "role_description": "text field", "value": "Vacation", "position": "-4.00;636.50", "size": "91;17", "children": []}]}, {"name": null, "role": "AXCell", "description": null, "role_description": "cell", "value": null, "position": "108.00;632.00", "size": "150;26", "children": [{"name": null, "role": "AXTextField", "description": null, "role_description": "text field", "value": "0,00", "position": "108.00;637.00", "size": "150;16", "children": []}]}, {"name": null, "role": "AXCell", "description": null, "role_description": "cell", "value": null, "position": "275.00;632.00", "size": "150;26", "children": [{"name": null, "role": "AXTextField", "description": null, "role_description": "text field", "value": "0,00", "position": "275.00;637.00", "size": "150;16", "children": []}]}, {"name": null, "role": "AXCell", "description": null, "role_description": "cell", "value": null, "position": "442.00;632.00", "size": "150;26", "children": [{"name": null, "role": "AXTextField", "description": null, "role_description": "text field", "value": "0,00", "position": "442.00;637.00", "size": "150;16", "children": []}]}, {"name": null, "role": "AXCell", "description": null, "role_description": "cell", "value": null, "position": "609.00;632.00", "size": "150;26", "children": [{"name": null, "role": "AXTextField", "description": null, "role_description": "text field", "value": "0,00", "position": "609.00;637.00", "size": "150;16", "children": []}]}, {"name": null, "role": "AXCell", "description": null, "role_description": "cell", "value": null, "position": "776.00;632.00", "size": "150;26", "children": [{"name": null, "role": "AXTextField", "description": null, "role_description": "text field", "value": "0,00", "position": "776.00;637.00", "size": "150;16", "children": []}]}, {"name": null, "role": "AXCell", "description": null, "role_description": "cell", "value": null, "position": "943.00;632.00", "size": "150;26", "children": [{"name": null, "role": "AXTextField", "description": null, "role_description": "text field", "value": "110,64", "position": "943.00;637.00", "size": "150;16", "children": []}]}]}, {"name": null, "role": "AXRow", "description": null, "role_description": "outline row", "value": null, "position": "-65.00;661.00", "size": "1164;32", "children": [{"name": null, "role": "AXCell", "description": null, "role_description": "cell", "value": null, "position": "-50.00;664.00", "size": "141;26", "children": [{"name": null, "role": "AXStaticText", "description": null, "role_description": "text", "value": "Family members", "position": "-46.00;668.50", "size": "133;17", "children": []}]}, {"name": null, "role": "AXCell", "description": null, "role_description": "cell", "value": null, "position": "108.00;664.00", "size": "150;26", "children": [{"name": null, "role": "AXTextField", "description": null, "role_description": "text field", "value": "0,00", "position": "108.00;669.00", "size": "150;16", "children": []}]}, {"name": null, "role": "AXCell", "description": null, "role_description": "cell", "value": null, "position": "275.00;664.00", "size": "150;26", "children": [{"name": null, "role": "AXTextField", "description": null, "role_description": "text field", "value": "0,00", "position": "275.00;669.00", "size": "150;16", "children": []}]}, {"name": null, "role": "AXCell", "description": null, "role_description": "cell", "value": null, "position": "442.00;664.00", "size": "150;26", "children": [{"name": null, "role": "AXTextField", "description": null, "role_description": "text field", "value": "0,00", "position": "442.00;669.00", "size": "150;16", "children": []}]}, {"name": null, "role": "AXCell", "description": null, "role_description": "cell", "value": null, "position": "609.00;664.00", "size": "150;26", "children": [{"name": null, "role": "AXTextField", "description": null, "role_description": "text field", "value": "0,00", "position": "609.00;669.00", "size": "150;16", "children": []}]}, {"name": null, "role": "AXCell", "description": null, "role_description": "cell", "value": null, "position": "776.00;664.00", "size": "150;26", "children": [{"name": null, "role": "AXTextField", "description": null, "role_description": "text field", "value": "0,00", "position": "776.00;669.00", "size": "150;16", "children": []}]}, {"name": null, "role": "AXCell", "description": null, "role_description": "cell", "value": null, "position": "943.00;664.00", "size": "150;26", "children": [{"name": null, "role": "AXTextField", "description": null, "role_description": "text field", "value": "0,00", "position": "943.00;669.00", "size": "150;16", "children": []}]}]}, {"name": null, "role": "AXRow", "description": null, "role_description": "outline row", "value": null, "position": "-65.00;693.00", "size": "1164;32", "children": [{"name": null, "role": "AXCell", "description": null, "role_description": "cell", "value": null, "position": "-32.00;696.00", "size": "123;26", "children": [{"name": null, "role": "AXImage", "description": "category 394s@2x", "role_description": "image", "value": null, "position": "-26.00;700.00", "size": "18;18", "children": []}, {"name": null, "role": "AXTextField", "description": null, "role_description": "text field", "value": "Alex", "position": "-4.00;700.50", "size": "91;17", "children": []}]}, {"name": null, "role": "AXCell", "description": null, "role_description": "cell", "value": null, "position": "108.00;696.00", "size": "150;26", "children": [{"name": null, "role": "AXTextField", "description": null, "role_description": "text field", "value": "50,00", "position": "108.00;701.00", "size": "150;16", "children": []}]}, {"name": null, "role": "AXCell", "description": null, "role_description": "cell", "value": null, "position": "275.00;696.00", "size": "150;26", "children": [{"name": null, "role": "AXTextField", "description": null, "role_description": "text field", "value": "50,00", "position": "275.00;701.00", "size": "150;16", "children": []}]}, {"name": null, "role": "AXCell", "description": null, "role_description": "cell", "value": null, "position": "442.00;696.00", "size": "150;26", "children": [{"name": null, "role": "AXTextField", "description": null, "role_description": "text field", "value": "50,00", "position": "442.00;701.00", "size": "150;16", "children": []}]}, {"name": null, "role": "AXCell", "description": null, "role_description": "cell", "value": null, "position": "609.00;696.00", "size": "150;26", "children": [{"name": null, "role": "AXTextField", "description": null, "role_description": "text field", "value": "50,00", "position": "609.00;701.00", "size": "150;16", "children": []}]}, {"name": null, "role": "AXCell", "description": null, "role_description": "cell", "value": null, "position": "776.00;696.00", "size": "150;26", "children": [{"name": null, "role": "AXTextField", "description": null, "role_description": "text field", "value": "50,00", "position": "776.00;701.00", "size": "150;16", "children": []}]}, {"name": null, "role": "AXCell", "description": null, "role_description": "cell", "value": null, "position": "943.00;696.00", "size": "150;26", "children": [{"name": null, "role": "AXTextField", "description": null, "role_description": "text field", "value": "50,00", "position": "943.00;701.00", "size": "150;16", "children": []}]}]}, {"name": null, "role": "AXRow", "description": null, "role_description": "outline row", "value": null, "position": "-65.00;725.00", "size": "1164;32", "children": [{"name": null, "role": "AXCell", "description": null, "role_description": "cell", "value": null, "position": "-32.00;728.00", "size": "123;26", "children": [{"name": null, "role": "AXImage", "description": "category 453s@2x", "role_description": "image", "value": null, "position": "-26.00;732.00", "size": "18;18", "children": []}, {"name": null, "role": "AXTextField", "description": null, "role_description": "text field", "value": "Ann", "position": "-4.00;732.50", "size": "91;17", "children": []}]}, {"name": null, "role": "AXCell", "description": null, "role_description": "cell", "value": null, "position": "108.00;728.00", "size": "150;26", "children": [{"name": null, "role": "AXTextField", "description": null, "role_description": "text field", "value": "114,64", "position": "108.00;733.00", "size": "150;16", "children": []}]}, {"name": null, "role": "AXCell", "description": null, "role_description": "cell", "value": null, "position": "275.00;728.00", "size": "150;26", "children": [{"name": null, "role": "AXTextField", "description": null, "role_description": "text field", "value": "99,64", "position": "275.00;733.00", "size": "150;16", "children": []}]}, {"name": null, "role": "AXCell", "description": null, "role_description": "cell", "value": null, "position": "442.00;728.00", "size": "150;26", "children": [{"name": null, "role": "AXTextField", "description": null, "role_description": "text field", "value": "99,64", "position": "442.00;733.00", "size": "150;16", "children": []}]}, {"name": null, "role": "AXCell", "description": null, "role_description": "cell", "value": null, "position": "609.00;728.00", "size": "150;26", "children": [{"name": null, "role": "AXTextField", "description": null, "role_description": "text field", "value": "114,64", "position": "609.00;733.00", "size": "150;16", "children": []}]}, {"name": null, "role": "AXCell", "description": null, "role_description": "cell", "value": null, "position": "776.00;728.00", "size": "150;26", "children": [{"name": null, "role": "AXTextField", "description": null, "role_description": "text field", "value": "99,64", "position": "776.00;733.00", "size": "150;16", "children": []}]}, {"name": null, "role": "AXCell", "description": null, "role_description": "cell", "value": null, "position": "943.00;728.00", "size": "150;26", "children": [{"name": null, "role": "AXTextField", "description": null, "role_description": "text field", "value": "114,64", "position": "943.00;733.00", "size": "150;16", "children": []}]}]}, {"name": null, "role": "AXRow", "description": null, "role_description": "outline row", "value": null, "position": "-65.00;757.00", "size": "1164;32", "children": [{"name": null, "role": "AXCell", "description": null, "role_description": "cell", "value": null, "position": "-32.00;760.00", "size": "123;26", "children": [{"name": null, "role": "AXImage", "description": "category 412s@2x", "role_description": "image", "value": null, "position": "-26.00;764.00", "size": "18;18", "children": []}, {"name": null, "role": "AXTextField", "description": null, "role_description": "text field", "value": "John", "position": "-4.00;764.50", "size": "91;17", "children": []}]}, {"name": null, "role": "AXCell", "description": null, "role_description": "cell", "value": null, "position": "108.00;760.00", "size": "150;26", "children": [{"name": null, "role": "AXTextField", "description": null, "role_description": "text field", "value": "206,64", "position": "108.00;765.00", "size": "150;16", "children": []}]}, {"name": null, "role": "AXCell", "description": null, "role_description": "cell", "value": null, "position": "275.00;760.00", "size": "150;26", "children": [{"name": null, "role": "AXTextField", "description": null, "role_description": "text field", "value": "186,64", "position": "275.00;765.00", "size": "150;16", "children": []}]}, {"name": null, "role": "AXCell", "description": null, "role_description": "cell", "value": null, "position": "442.00;760.00", "size": "150;26", "children": [{"name": null, "role": "AXTextField", "description": null, "role_description": "text field", "value": "326,64", "position": "442.00;765.00", "size": "150;16", "children": []}]}, {"name": null, "role": "AXCell", "description": null, "role_description": "cell", "value": null, "position": "609.00;760.00", "size": "150;26", "children": [{"name": null, "role": "AXTextField", "description": null, "role_description": "text field", "value": "186,64", "position": "609.00;765.00", "size": "150;16", "children": []}]}, {"name": null, "role": "AXCell", "description": null, "role_description": "cell", "value": null, "position": "776.00;760.00", "size": "150;26", "children": [{"name": null, "role": "AXTextField", "description": null, "role_description": "text field", "value": "136,64", "position": "776.00;765.00", "size": "150;16", "children": []}]}, {"name": null, "role": "AXCell", "description": null, "role_description": "cell", "value": null, "position": "943.00;760.00", "size": "150;26", "children": [{"name": null, "role": "AXTextField", "description": null, "role_description": "text field", "value": "156,64", "position": "943.00;765.00", "size": "150;16", "children": []}]}]}, {"name": null, "role": "AXColumn", "description": null, "role_description": "column", "value": null, "position": "-65.00;149.00", "size": "165;640", "children": []}, {"name": null, "role": "AXColumn", "description": null, "role_description": "column", "value": null, "position": "100.00;149.00", "size": "167;640", "children": []}, {"name": null, "role": "AXColumn", "description": null, "role_description": "column", "value": null, "position": "267.00;149.00", "size": "167;640", "children": []}, {"name": null, "role": "AXColumn", "description": null, "role_description": "column", "value": null, "position": "434.00;149.00", "size": "167;640", "children": []}, {"name": null, "role": "AXColumn", "description": null, "role_description": "column", "value": null, "position": "601.00;149.00", "size": "167;640", "children": []}, {"name": null, "role": "AXColumn", "description": null, "role_description": "column", "value": null, "position": "768.00;149.00", "size": "167;640", "children": []}, {"name": null, "role": "AXColumn", "description": null, "role_description": "column", "value": null, "position": "935.00;149.00", "size": "164;640", "children": []}, {"name": null, "role": "AXGroup", "description": null, "role_description": "group", "value": null, "position": "-65.00;121.00", "size": "1164;28", "children": [{"name": "Name", "role": "AXButton", "description": null, "role_description": "sort button", "value": null, "position": "-65.00;121.00", "size": "165;28", "children": []}, {"name": "December_2024", "role": "AXButton", "description": null, "role_description": "sort button", "value": null, "position": "100.00;121.00", "size": "167;28", "children": []}, {"name": "November_2024", "role": "AXButton", "description": null, "role_description": "sort button", "value": null, "position": "267.00;121.00", "size": "167;28", "children": []}, {"name": "October_2024", "role": "AXButton", "description": null, "role_description": "sort button", "value": null, "position": "434.00;121.00", "size": "167;28", "children": []}, {"name": "September_2024", "role": "AXButton", "description": null, "role_description": "sort button", "value": null, "position": "601.00;121.00", "size": "167;28", "children": []}, {"name": "August_2024", "role": "AXButton", "description": null, "role_description": "sort button", "value": null, "position": "768.00;121.00", "size": "167;28", "children": []}, {"name": "July_2024", "role": "AXButton", "description": null, "role_description": "sort button", "value": null, "position": "935.00;121.00", "size": "164;28", "children": []}]}]}, {"name": null, "role": "AXScrollBar", "description": null, "role_description": "scroll bar", "value": 1.0, "position": "1.00;638.00", "size": "1098;16", "children": [{"name": null, "role": "AXValueIndicator", "description": null, "role_description": "value indicator", "value": 1.0, "position": "64.50;642.00", "size": "1034;12", "children": []}, {"name": null, "role": "AXButton", "description": null, "role_description": "increment arrow button", "value": null, "position": "1.00;638.00", "size": "0;0", "children": []}, {"name": null, "role": "AXButton", "description": null, "role_description": "decrement arrow button", "value": null, "position": "1.00;638.00", "size": "0;0", "children": []}, {"name": null, "role": "AXButton", "description": null, "role_description": "increment page button", "value": null, "position": "1098.00;642.00", "size": "1;12", "children": []}, {"name": null, "role": "AXButton", "description": null, "role_description": "decrement page button", "value": null, "position": "1.00;642.00", "size": "63;12", "children": []}]}, {"name": null, "role": "AXScrollBar", "description": null, "role_description": "scroll bar", "value": 0.0, "position": "1083.00;149.00", "size": "16;505", "children": [{"name": null, "role": "AXValueIndicator", "description": null, "role_description": "value indicator", "value": 0.0, "position": "1087.00;150.00", "size": "12;401", "children": []}, {"name": null, "role": "AXButton", "description": null, "role_description": "increment arrow button", "value": null, "position": "1083.00;149.00", "size": "0;0", "children": []}, {"name": null, "role": "AXButton", "description": null, "role_description": "decrement arrow button", "value": null, "position": "1083.00;149.00", "size": "0;0", "children": []}, {"name": null, "role": "AXButton", "description": null, "role_description": "increment page button", "value": null, "position": "1087.00;551.50", "size": "12;102", "children": []}, {"name": null, "role": "AXButton", "description": null, "role_description": "decrement page button", "value": null, "position": "1087.00;149.00", "size": "12;1", "children": []}]}]}]}, {"name": null, "role": "AXToolbar", "description": null, "role_description": "toolbar", "value": null, "position": "0.00;28.00", "size": "1100;52", "children": [{"name": "Overview", "role": "AXButton", "description": null, "role_description": "button", "value": null, "position": "2.00;28.00", "size": "63;52", "children": []}, {"name": "Transactions", "role": "AXButton", "description": null, "role_description": "button", "value": null, "position": "65.00;28.00", "size": "82;52", "children": []}, {"name": "Categories", "role": "AXButton", "description": null, "role_description": "button", "value": null, "position": "146.50;28.00", "size": "71;52", "children": []}, {"name": "Calendar", "role": "AXButton", "description": null, "role_description": "button", "value": null, "position": "217.50;28.00", "size": "61;52", "children": []}, {"name": "Reports", "role": "AXButton", "description": null, "role_description": "button", "value": null, "position": "278.50;28.00", "size": "55;52", "children": []}, {"name": "Loans", "role": "AXButton", "description": null, "role_description": "button", "value": null, "position": "333.50;28.00", "size": "55;52", "children": []}, {"name": "Budget", "role": "AXButton", "description": null, "role_description": "button", "value": null, "position": "388.50;28.00", "size": "55;52", "children": []}, {"name": null, "role": "AXGroup", "description": null, "role_description": "group", "value": null, "position": "467.50;28.00", "size": "262;52", "children": [{"name": null, "role": "AXGroup", "description": null, "role_description": "group", "value": null, "position": "470.50;32.00", "size": "256;25", "children": [{"name": null, "role": "AXButton", "description": "left arrow", "role_description": "button", "value": null, "position": "470.50;32.00", "size": "36;25", "children": []}, {"name": null, "role": "AXButton", "description": "2024", "role_description": "button", "value": null, "position": "506.50;32.00", "size": "185;25", "children": []}, {"name": null, "role": "AXButton", "description": "right arrow", "role_description": "button", "value": null, "position": "691.50;32.00", "size": "35;25", "children": []}]}, {"name": null, "role": "AXStaticText", "description": null, "role_description": "text", "value": "Interval", "position": "575.00;63.00", "size": "47;14", "children": []}]}, {"name": "Add_transaction", "role": "AXButton", "description": "Add transaction", "role_description": "button", "value": null, "position": "753.50;28.00", "size": "98;52", "children": []}, {"name": "Sync_now", "role": "AXButton", "description": null, "role_description": "button", "value": null, "position": "851.00;28.00", "size": "64;52", "children": []}]}, {"name": null, "role": "AXButton", "description": null, "role_description": "close button", "value": null, "position": "7.00;6.00", "size": "14;16", "children": []}, {"name": null, "role": "AXButton", "description": null, "role_description": "zoom button", "value": null, "position": "47.00;6.00", "size": "14;16", "children": [{"name": null, "role": "AXGroup", "description": null, "role_description": "group", "value": null, "position": "47.00;6.00", "size": "14;16", "children": [{"name": null, "role": "AXGroup", "description": null, "role_description": "group", "value": null, "position": "47.00;6.00", "size": "14;16", "children": []}]}]}, {"name": null, "role": "AXButton", "description": null, "role_description": "minimize button", "value": null, "position": "27.00;6.00", "size": "14;16", "children": []}, {"name": "", "role": "AXMenuButton", "description": "document actions", "role_description": "menu button", "value": null, "position": "634.00;5.00", "size": "10;16", "children": []}, {"name": null, "role": "AXStaticText", "description": null, "role_description": "text", "value": "Untitled (Sample budget)", "position": "466.00;5.00", "size": "168;16", "children": []}]}